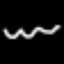
Label: squiggle